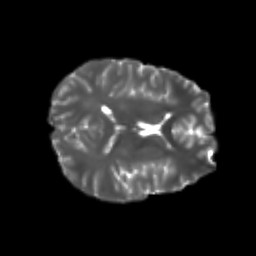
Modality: T2w
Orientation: axial
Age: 18
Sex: male
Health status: healthy
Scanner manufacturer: philips
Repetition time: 7.389 s
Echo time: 0.08599 s